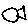
Label: fish